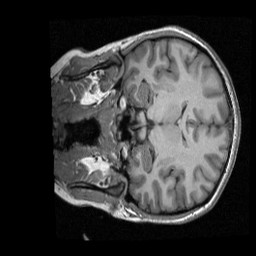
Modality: T1w
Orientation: coronal
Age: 26
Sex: female
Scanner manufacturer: siemens
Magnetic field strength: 3 T
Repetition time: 2.3 s
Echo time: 0.00298 s